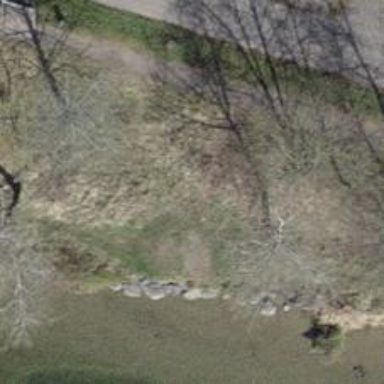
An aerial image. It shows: Path on the ground.